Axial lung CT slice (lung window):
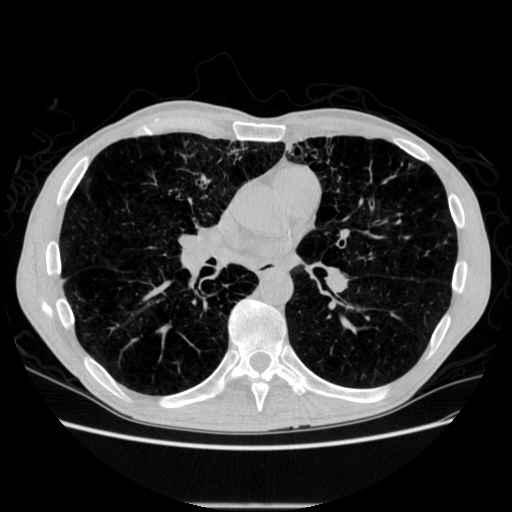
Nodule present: no